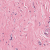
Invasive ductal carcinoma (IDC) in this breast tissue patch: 0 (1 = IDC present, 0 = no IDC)